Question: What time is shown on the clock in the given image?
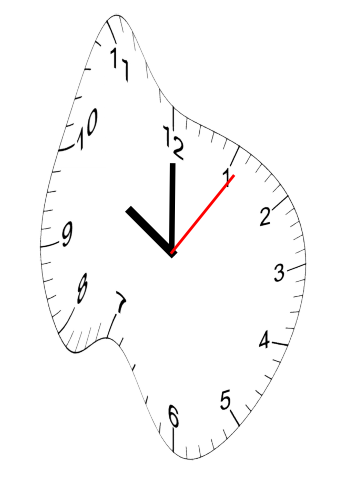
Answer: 10:00:06